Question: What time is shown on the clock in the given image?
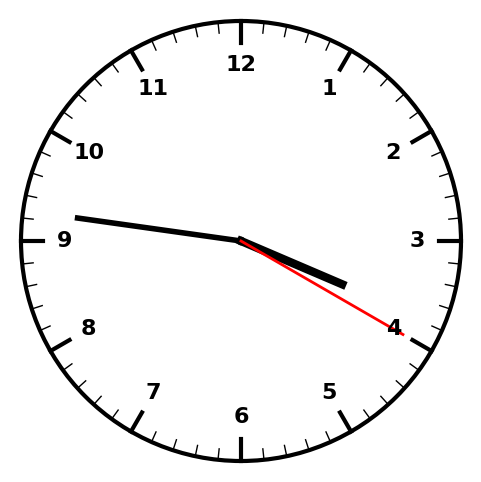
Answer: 03:46:20